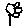
Label: flower